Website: slack
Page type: stored-credit-cards
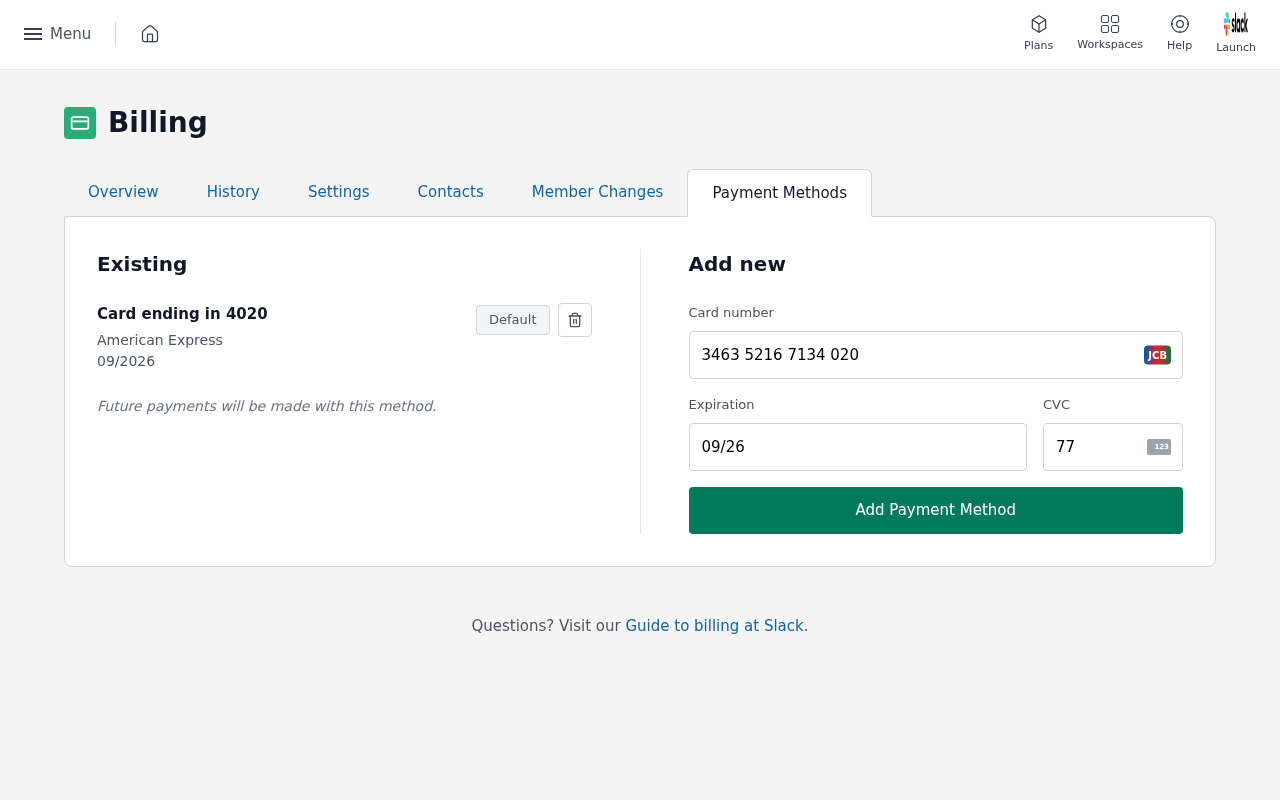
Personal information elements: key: PII_CARD_CVV
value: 7766
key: PII_CARD_EXPIRY
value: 09/2026
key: PII_CARD_EXPIRY
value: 09/26
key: PII_CARD_LAST4
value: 4020
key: PII_CARD_NUMBER
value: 3463 5216 7134 020
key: PII_CARD_TYPE
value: American Express